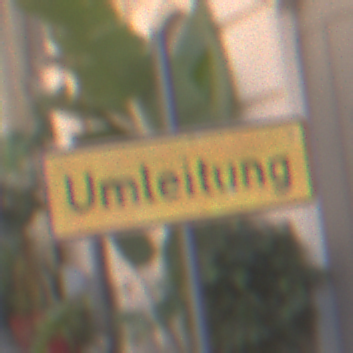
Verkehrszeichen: Umleitungsankuendigung
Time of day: MorningAfternoon
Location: Outdoor (Urban)
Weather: Clear
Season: NotSpecified
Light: Natural